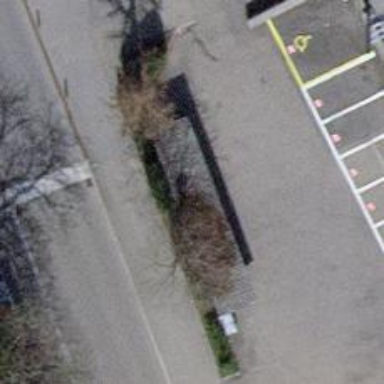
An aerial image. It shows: Bicycle parking area with wall loops for securing bikes.